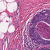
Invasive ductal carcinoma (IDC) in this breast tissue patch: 0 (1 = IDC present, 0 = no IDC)